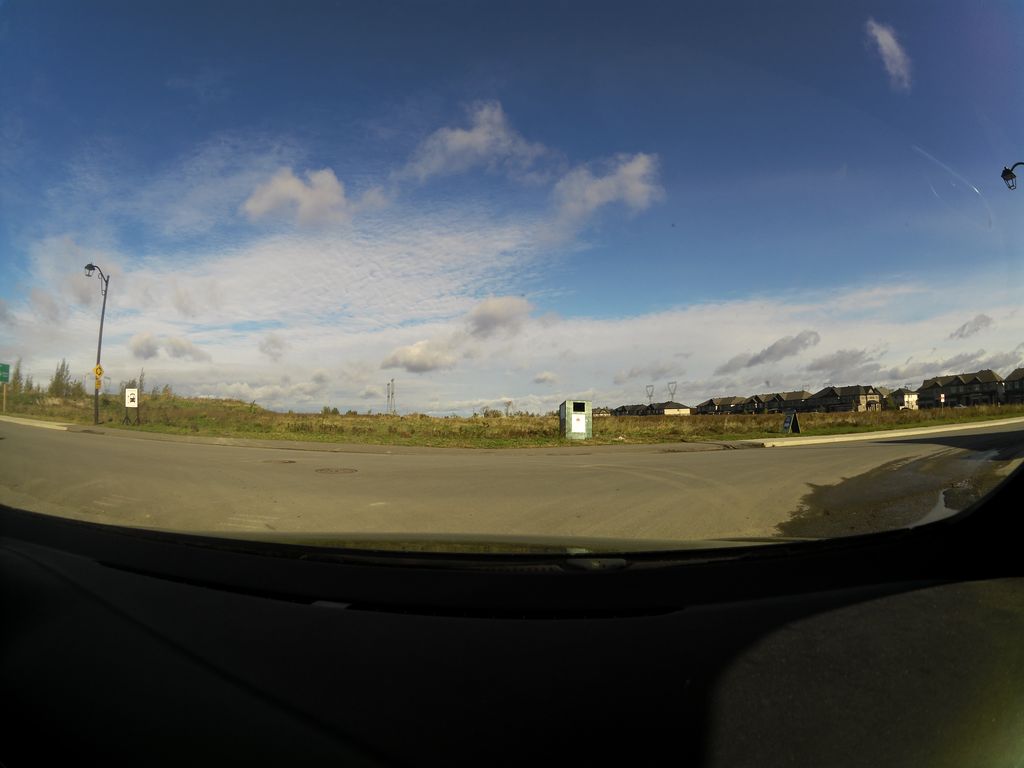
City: ottawa-gatineau